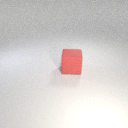
large red rubber cube